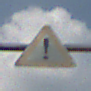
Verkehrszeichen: Gefahrenstelle
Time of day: MorningAfternoon
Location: Outdoor (Nature)
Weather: PartlyCloudy
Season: NotSpecified
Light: Natural